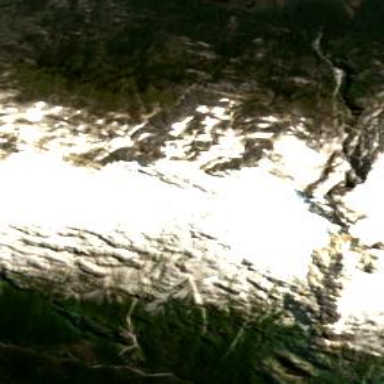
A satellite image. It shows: Stunning view of glacier.